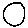
Label: moon